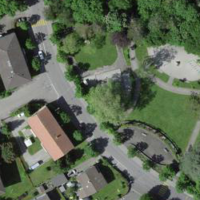
EUNIS habitat code: 55
Species observed at this site:
Certhia brachydactyla
Corvus corone
Cyanistes caeruleus
Anas platyrhynchos
Chloris chloris
Corvus frugilegus
Passer domesticus
Columba palumbus
Turdus merula
Larus michahellis
Geranium sanguineum
Spatula clypeata
Parus major
Pica pica
Phoenicurus ochruros
Columba livia